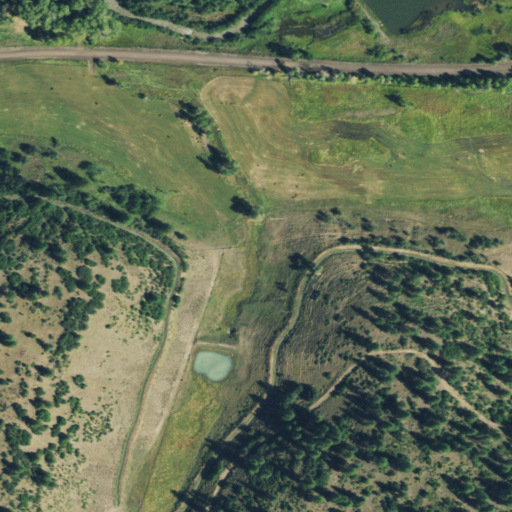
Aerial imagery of valley in Colorado named Haw Canyon containing shrub, woody wetlands, evergreen forest, deciduous forest, herbaceous wetlands, pasture, and mixed forest